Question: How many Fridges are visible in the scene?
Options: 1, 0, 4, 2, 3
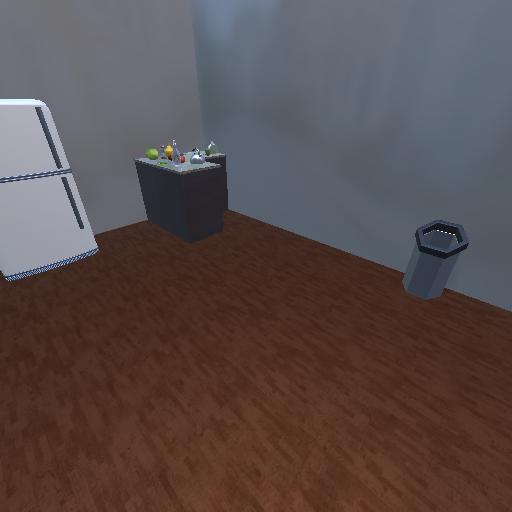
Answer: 1